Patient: sex M, age 40
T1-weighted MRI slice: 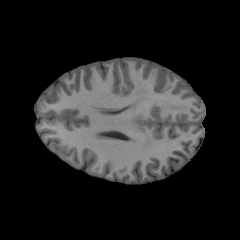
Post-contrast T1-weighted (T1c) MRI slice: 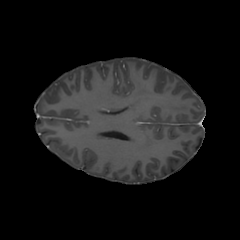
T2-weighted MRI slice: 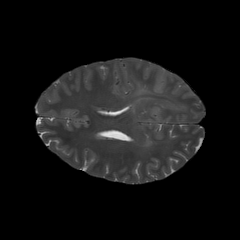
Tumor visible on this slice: yes
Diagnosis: Astrocytoma, IDH-mutant
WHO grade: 3